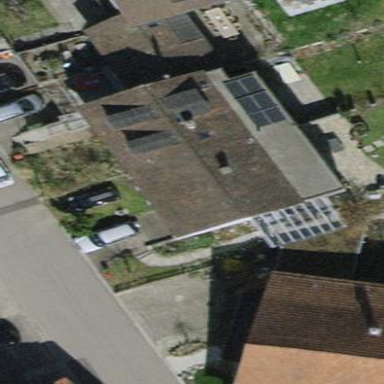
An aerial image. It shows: Building with tiled roof.